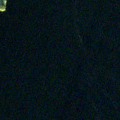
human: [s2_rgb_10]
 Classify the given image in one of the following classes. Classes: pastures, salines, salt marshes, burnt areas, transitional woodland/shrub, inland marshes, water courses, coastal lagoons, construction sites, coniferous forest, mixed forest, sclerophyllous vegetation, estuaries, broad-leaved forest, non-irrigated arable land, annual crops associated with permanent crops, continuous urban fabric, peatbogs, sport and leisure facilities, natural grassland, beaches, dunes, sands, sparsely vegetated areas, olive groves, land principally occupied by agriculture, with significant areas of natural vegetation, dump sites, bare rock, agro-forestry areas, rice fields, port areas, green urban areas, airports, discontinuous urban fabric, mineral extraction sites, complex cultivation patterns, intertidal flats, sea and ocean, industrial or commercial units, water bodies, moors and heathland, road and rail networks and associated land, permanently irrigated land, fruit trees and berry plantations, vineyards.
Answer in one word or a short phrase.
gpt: coniferous forest, water bodies